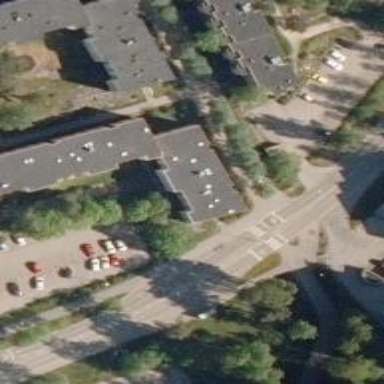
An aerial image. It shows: Parking area with surface.